Brain MRI, t1w sequence, axial 2D slice.
Patient: age 34, sex M, weight 95 kg, height 1.95 m
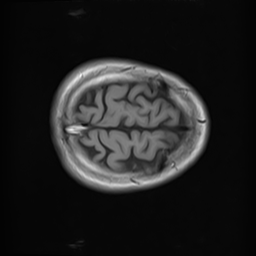